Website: slack
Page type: billing-address
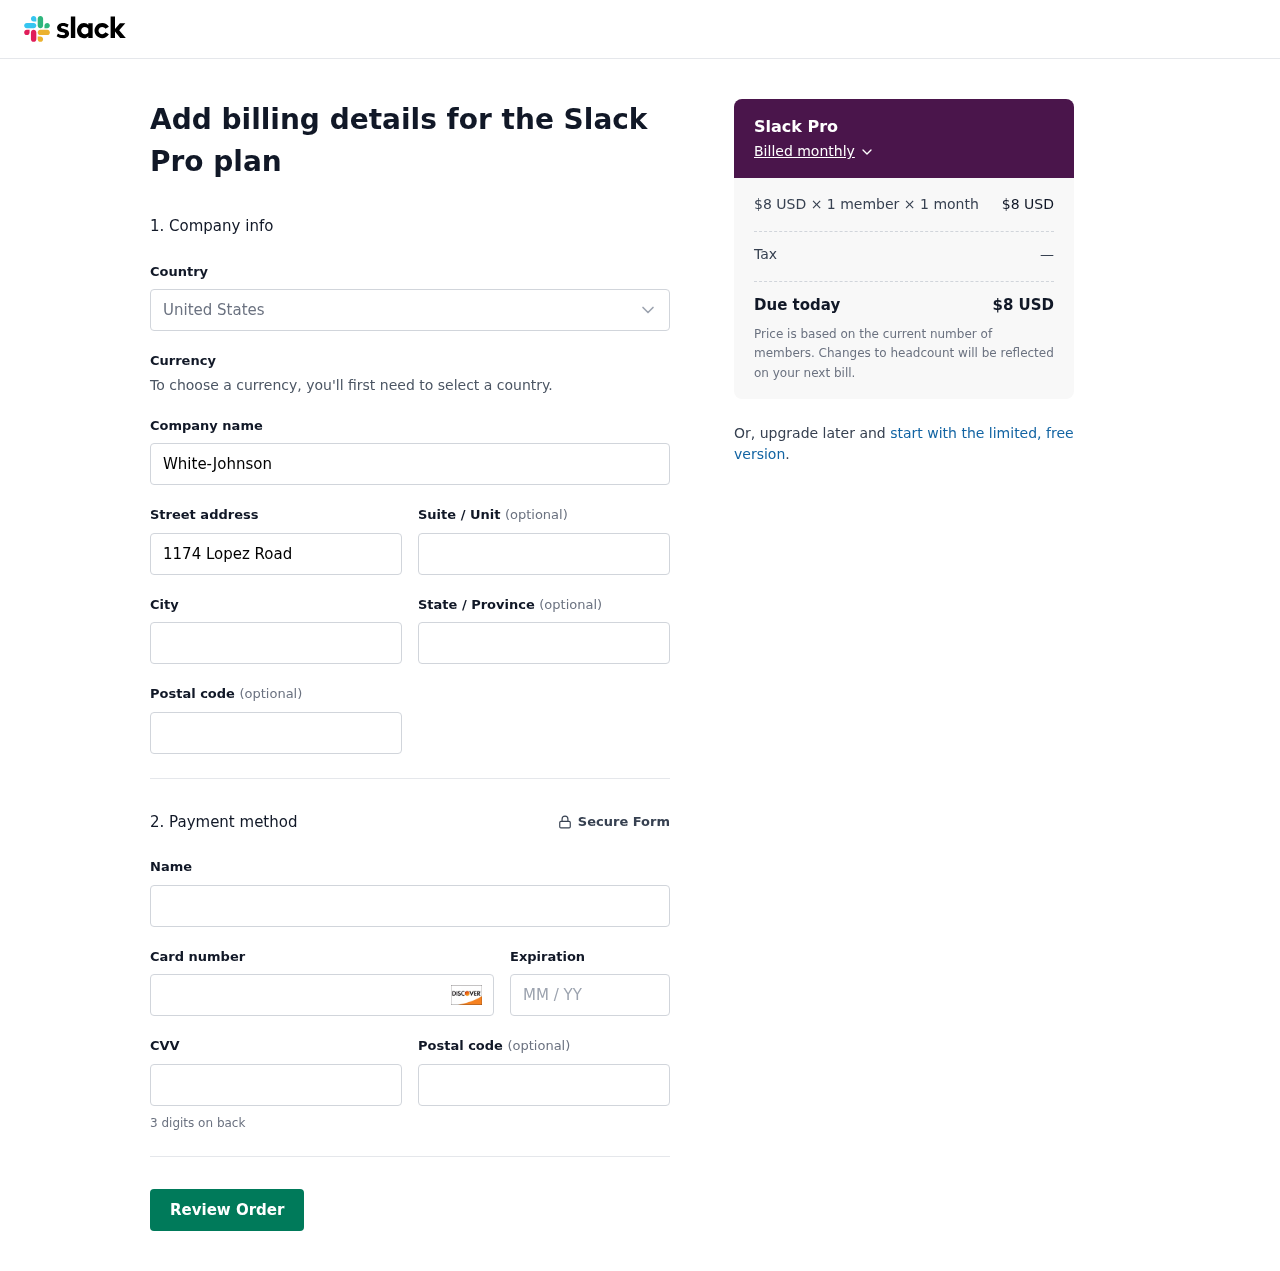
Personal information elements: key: PII_CARD_CVV
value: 952
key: PII_CARD_EXPIRY
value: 03/29
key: PII_CARD_NUMBER
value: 6526 7494 2221 6600
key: PII_CITY
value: New Jill
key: PII_COMPANY
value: White-Johnson
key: PII_COUNTRY
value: United States
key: PII_FULLNAME
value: Amanda Anderson
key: PII_POSTCODE
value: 71133
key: PII_STATE
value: Michigan
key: PII_STREET
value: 1174 Lopez Road
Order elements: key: ORDER_PLAN_PRICE
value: $8 USD
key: ORDER_NUM_MEMBERS
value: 1 member
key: ORDER_NUM_MONTHS
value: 1 month
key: ORDER_SUBTOTAL
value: $8 USD
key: ORDER_TAX
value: —
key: ORDER_TOTAL
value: $8 USD